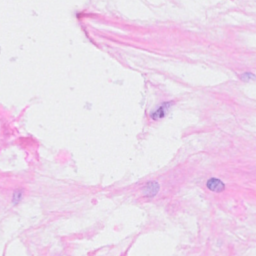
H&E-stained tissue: Breast